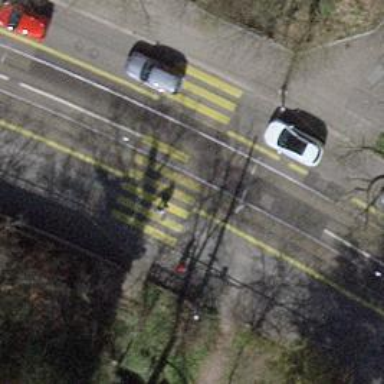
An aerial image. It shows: Tram crossing on the railway.